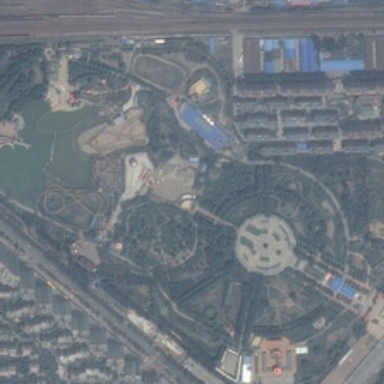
This is a placeos aerial view .